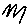
Label: zigzag